Question: I have a directive which encapsulates a dialog box, and it's almost completely isolated from the surrounding scopes: the only way to communicate with/from it is by firing events. For instance, dialog box commands such as "Apply", "Save", "Delete" or "Turn the lights off" are issued by clicking buttons and firing corresponding events which other scopes may be waiting for.
As we don't know which scopes are registered to handle any specific events, I've resorted to broadcast the dialog's command events all the way up from '$rootScope', and of course it works. However, if an event handler changes the model, the view isn't updated, because there's no '$apply' or '$digest' following the event firing.

where to call '$digest' from? Or am I very misguided about the whole thing?
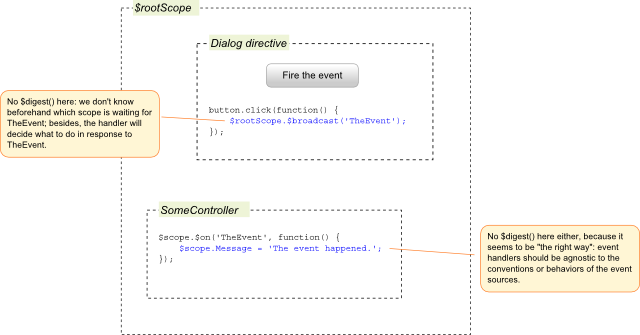
Answer: Since <URL>